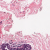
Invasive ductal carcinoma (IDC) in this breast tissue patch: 0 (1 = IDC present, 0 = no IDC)